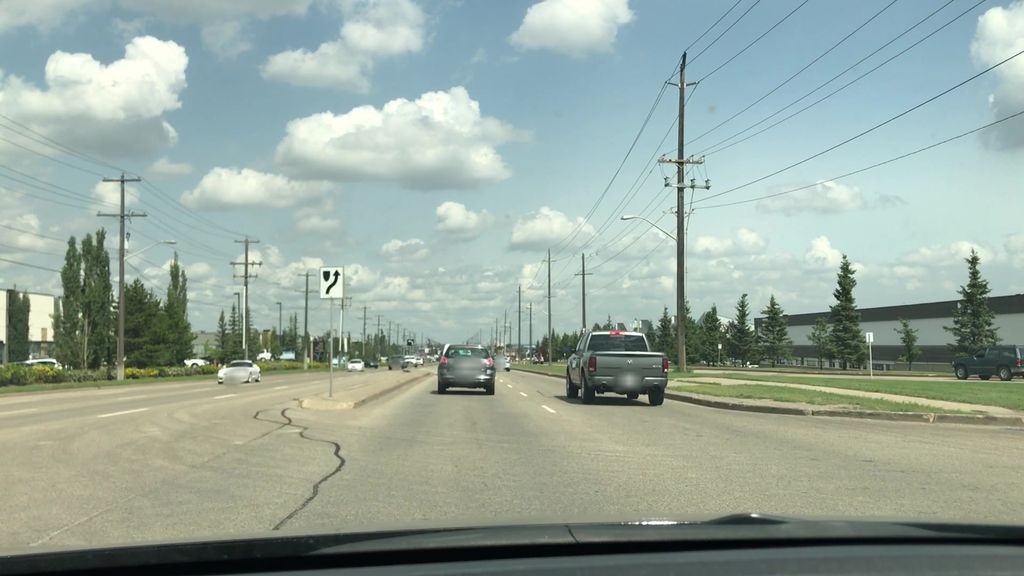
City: edmonton